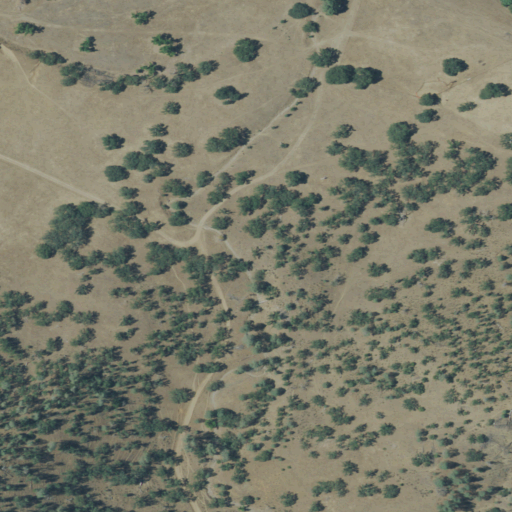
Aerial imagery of valley in California named Beartrap Canyon containing grassland, shrub, and mixed forest